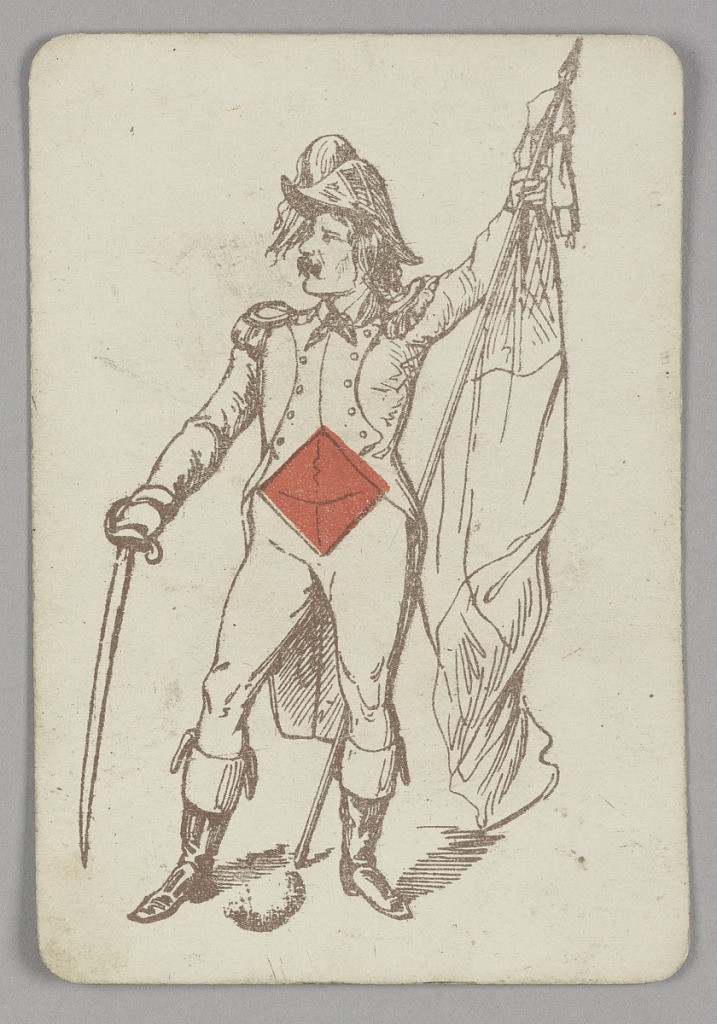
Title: Ace of Diamonds
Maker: E. Le Tellier, French, active late 19th century
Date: late 19th century
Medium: Lithograph on paper
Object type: Playing card
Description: Ace of Diamonds playing card from a pack of transformation playing cards. A male figure in costume, holding a sword in his right hand and a flag in his left. A red diamond centered at his torso.